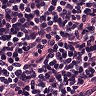
Metastatic tissue present: no